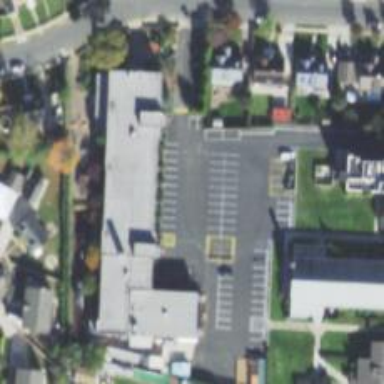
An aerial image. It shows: School.